Question: I've been putting this site together, and the series of six images (graphic1.jpg, graphic2.jpg etc) I would like to put into a sort of frame, like the attached image, so that the text always stays under the image, even on mobile if the images were squeezed down single file, and also to give some visual clarity to which bit of text goes to what image.

I'm also having trouble with the two buttons at the bottom of the page centering, despite the fact that I'm using the center code.
Also, is there a resource I can be pointed to to set the width of the nav-bar to a maximum, so that the site can have edges and a background behind/outside of that? I think there's something up with my code there.
Thanks for any help you can provide!
Brookes
'''
<html class="no-js" lang="en">
<head>
<meta charset="utf-8" />
<meta name="viewport" content="width=device-width, initial-scale=1.0" />
<title>Tribal Droid Studio</title>
<link rel="stylesheet" href="css/foundation.css" />
<link rel="stylesheet" type="text/css" href="slick/slick.css"/>
<script src="js/vendor/modernizr.js"></script>
</head>
<body>
<div class="twelve columns centered">
<nav class="top-bar">
<ul class="title-area">
<li class="name"><h1><a href="index.html">Tribal Droid Studio</a></h1></li>
</ul>
<section class="top-bar-section">
<ul class="right">
<li><a href="#">Visual Development</a></li>
<li><a href="#">Sign Work</a></li>
<li><a href="#">Our Process</a></li>
<li><a href="#">Contact Us</a></li>
<li><a href="#">About Tribal Droid</a></li>
</ul>
</section>
</nav>
<div class="row">
<div class="row">
<div class="large-5 columns">
<h2>Tribal Droid Studio</h2>
<p> asdf asd fasdfasdf asfghwgreqtrgafdbsfgqeth asdf gqfad </p>
</div>
<div class="large-7 columns">
</div>
<div class="large-12 columns">
<img src="img/tribalhead3.jpg"/>
</div>
<hr />
<div class="row">
<h2>Why Tribal Droid Studio?</h2>
<div class="large-12 columns">
<ul class="large-block-grid-3">
<li><img src="img/graphic1.jpg" />Graphic Design, Logo Design, and Branding all go into creating a visual identity.</li>
</panel>
<li><img src="img/graphic2.jpg" />But it can be hard to get noticed in a sea of things demanding attention.</li>
<li><img src="img/graphic3.jpg" />You may find developing one of your own to be lacking in professionalism or soul.</li>
<li><img src="img/graphic4.jpg" />At the heart of your visual identity is a story.</li>
<li><img src="img/graphic5.jpg" />Tribal Droid Studio is a team of artists and storytellers determined to turn your visions into visuals.</li>
<li><img src="img/graphic6.jpg" />Once your identity is ready, we have the signmaking tools and experience to bring it to life.</li>
</div>
<div class="row">
<divclass="small-8 small-centered columns">
<a class="button round"="contact.html">Contact us to get started!</a>
<a class="button round"="#">View our gallery of work</a>
</div>
</div>
<script src="js/vendor/jquery.js"></script>
<script src="js/foundation.min.js"></script>
<script type="text/javascript" src="//code.jquery.com/jquery-1.11.0.min.js"></script>
<script type="text/javascript" src="//code.jquery.com/jquery-migrate-1.2.1.min.js"></script>
<script type="text/javascript" src="slick/slick.min.js"></script>
<script type="text/javascript">
$(document).ready(function(){
$('.your-class').slick({
setting-name: setting-value
});
});
</script>
<script>
$(document).foundation();
</script>
</body>
</html>
![what I'd like the images and text to do together (font unimportant)][1]
'''
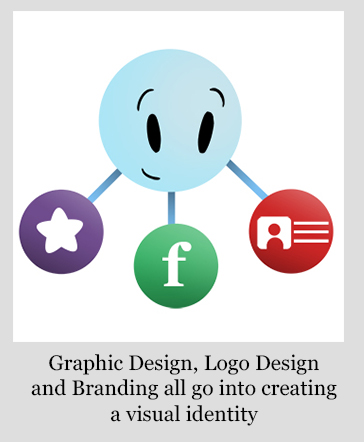
Answer: First I'd go through and check your syntax... '<divclass="small-8...' is invalid. This can cause a break in the layout. Also... check your divs with "row" classes as it seems there are a lot of extras in this example...
I count 9 open '<div>' tags and only 6 close '/div>' tags...
For your image issues, set up some sort of css for the images to position them as you need, and then place that image, and the text for it, within a block element on the page. Right now your text is free to flow within the '<li>' tag and the image is free to float as well. Without some sort of container around them you are going to get separation.